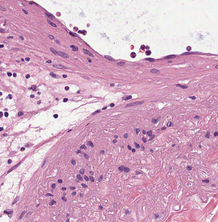
Tumor epithelial tissue: no
Tumor-associated stroma tissue: yes
Normal tissue: no